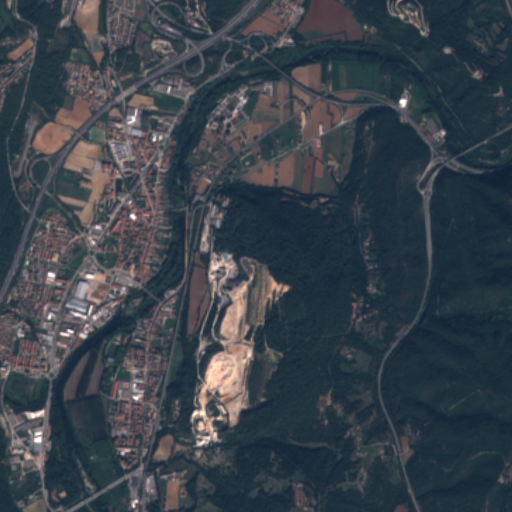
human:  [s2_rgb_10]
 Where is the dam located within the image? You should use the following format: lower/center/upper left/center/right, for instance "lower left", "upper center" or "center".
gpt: The dam is located in the center of the image.
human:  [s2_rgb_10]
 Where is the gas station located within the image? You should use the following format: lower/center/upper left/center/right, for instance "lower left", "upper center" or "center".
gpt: The gas station is located in the lower left of the image.
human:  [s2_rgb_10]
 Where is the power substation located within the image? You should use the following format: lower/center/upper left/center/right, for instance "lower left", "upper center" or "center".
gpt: The power substation is located in the left of the image.
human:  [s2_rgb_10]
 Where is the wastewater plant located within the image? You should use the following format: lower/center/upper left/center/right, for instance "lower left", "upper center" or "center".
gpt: The wastewater plant is located in the upper center of the image.
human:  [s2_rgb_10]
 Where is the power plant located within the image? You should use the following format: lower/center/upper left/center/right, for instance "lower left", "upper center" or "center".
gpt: There is no power plant in the image.